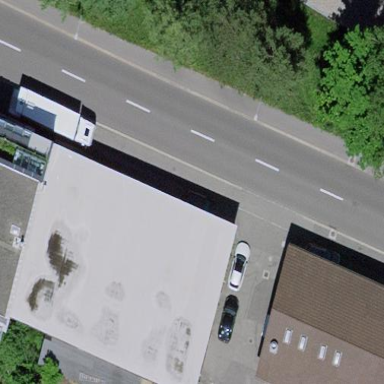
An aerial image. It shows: Commercial building.